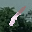
Label: 1